Field crop: maize
Growth stage: 1
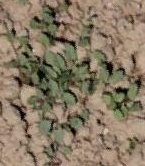
Species: convolvulus